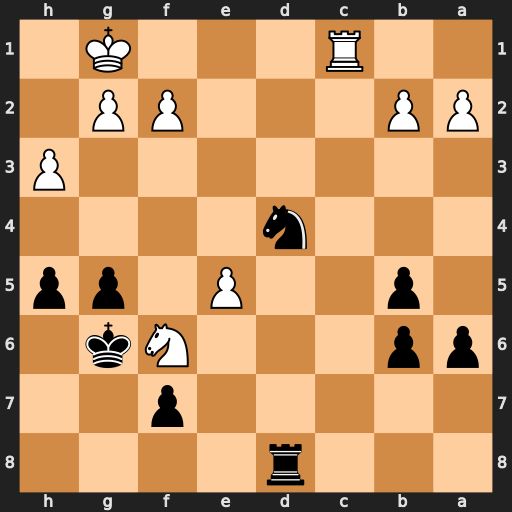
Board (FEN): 3r4/5p2/pp3Nk1/1p2P1pp/3n4/7P/PP3PP1/2R3K1
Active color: b
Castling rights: -
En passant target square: -
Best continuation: Ne2+ Kh2 Nxc1